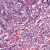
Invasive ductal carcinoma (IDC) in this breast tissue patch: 1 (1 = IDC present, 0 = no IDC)